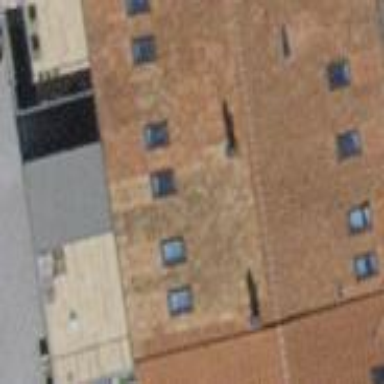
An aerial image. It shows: Building with tile roof.